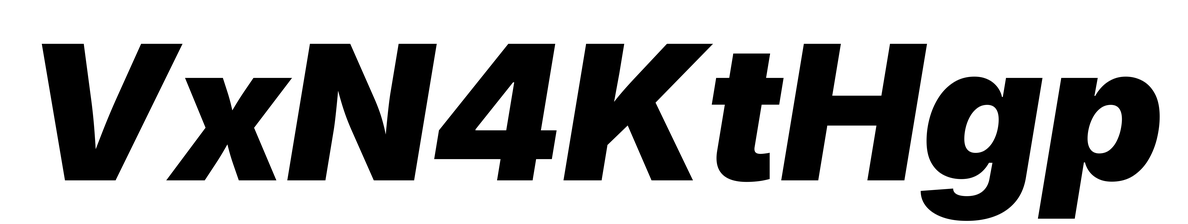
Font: Inter-Italic_Black_Italic